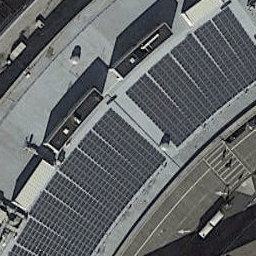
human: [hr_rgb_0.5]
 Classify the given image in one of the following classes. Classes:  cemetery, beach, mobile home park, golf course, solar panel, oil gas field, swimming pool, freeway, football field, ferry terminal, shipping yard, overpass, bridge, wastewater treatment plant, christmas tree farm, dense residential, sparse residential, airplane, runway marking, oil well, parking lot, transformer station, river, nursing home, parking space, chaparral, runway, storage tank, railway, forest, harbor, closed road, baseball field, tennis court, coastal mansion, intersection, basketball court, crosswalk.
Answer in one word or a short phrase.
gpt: solar panel